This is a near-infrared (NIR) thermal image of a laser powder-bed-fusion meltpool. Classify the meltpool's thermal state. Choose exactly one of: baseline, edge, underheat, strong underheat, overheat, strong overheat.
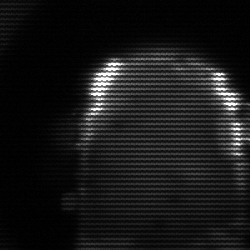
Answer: baseline